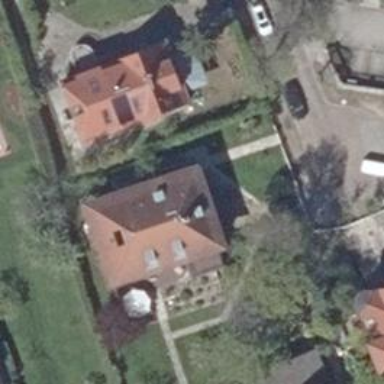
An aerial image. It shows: Hipped roof on apartment building.